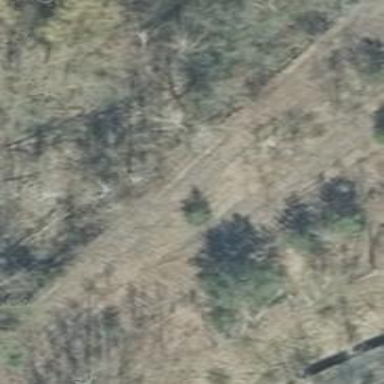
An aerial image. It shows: Abandoned railway yard.